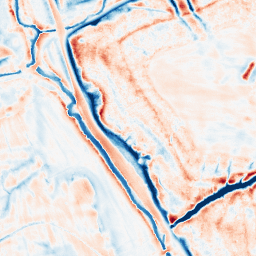
Category: edge_preserving
Decomposition family: bilateral
Decomposition parameters: d: 21
sigma_color: 75
sigma_space: 75
Upsampling method: sinc_hamming
Upsampling parameters: scale: 4
kernel_size: 16
Upsampling scale: 4